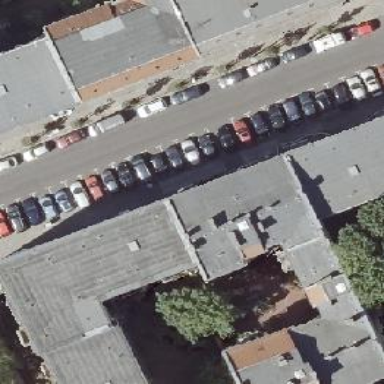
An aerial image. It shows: Asphalt parking lane.